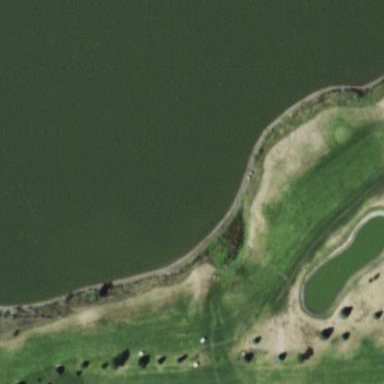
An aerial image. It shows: Scenic golf fairway.